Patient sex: M
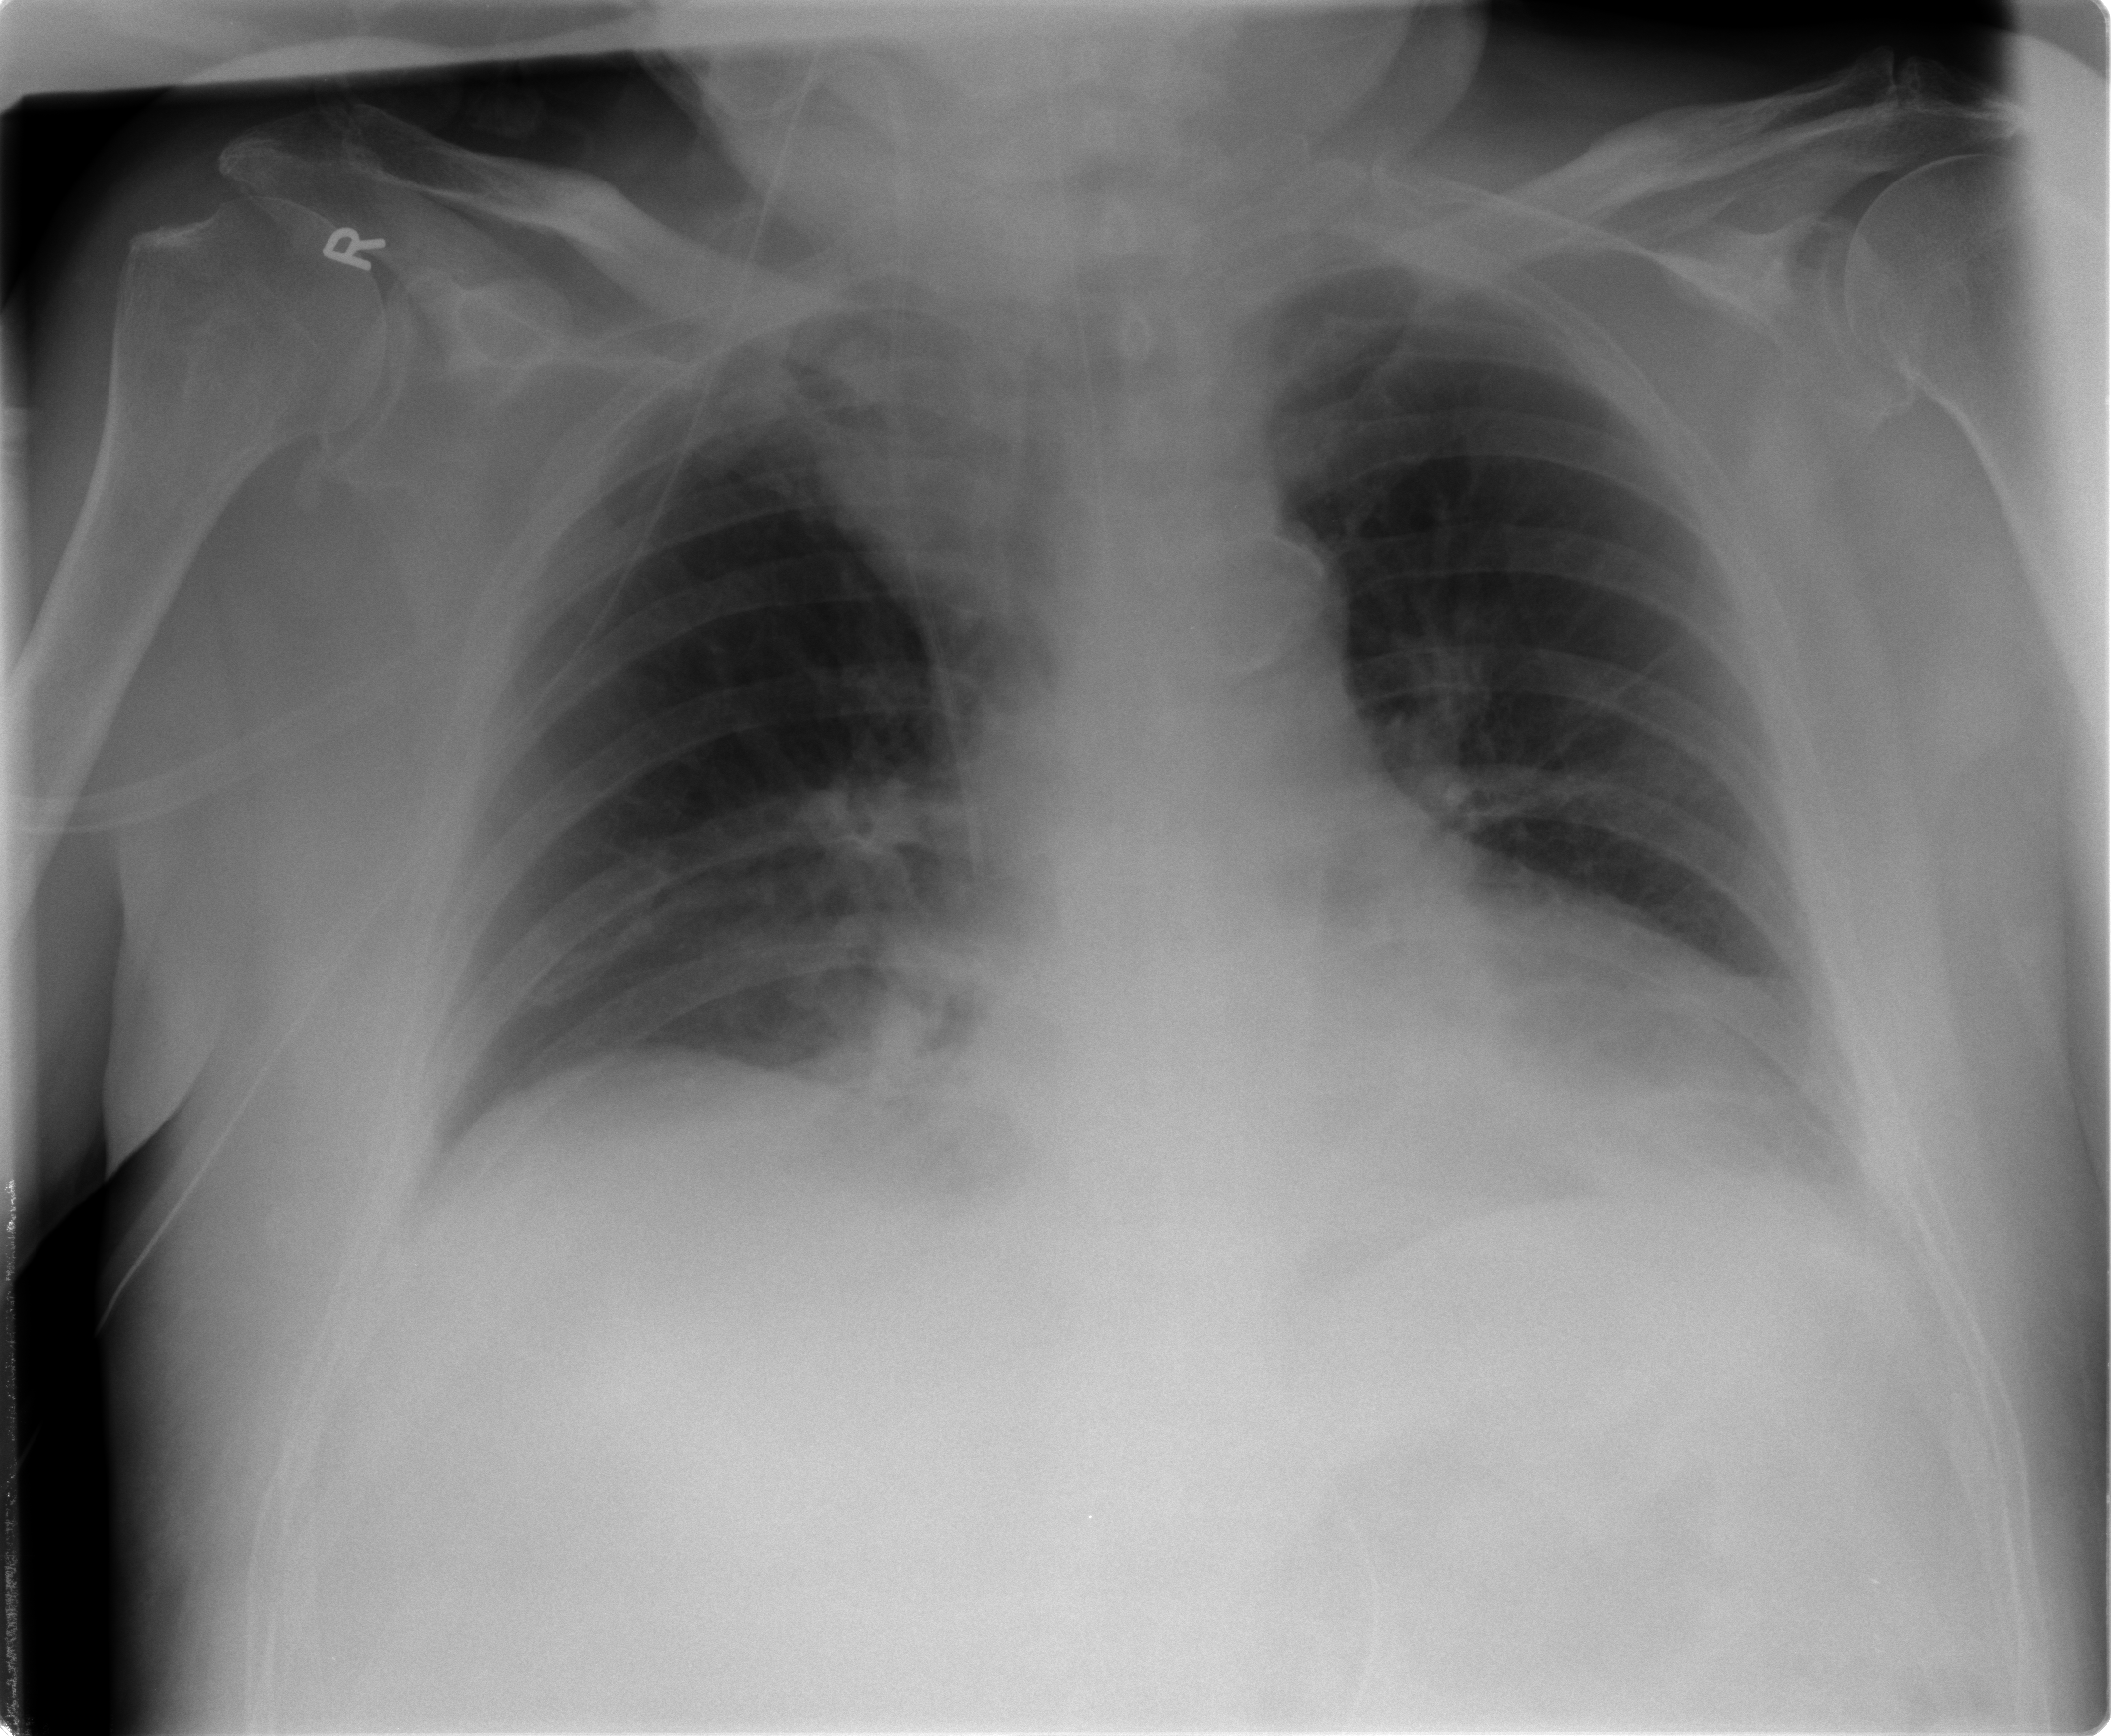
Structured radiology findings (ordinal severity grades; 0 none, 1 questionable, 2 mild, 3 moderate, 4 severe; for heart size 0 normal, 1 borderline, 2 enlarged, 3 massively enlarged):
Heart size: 2
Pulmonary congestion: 2
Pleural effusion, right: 0
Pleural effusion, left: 0
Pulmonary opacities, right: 2
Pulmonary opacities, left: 0
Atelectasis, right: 2
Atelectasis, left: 2